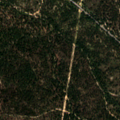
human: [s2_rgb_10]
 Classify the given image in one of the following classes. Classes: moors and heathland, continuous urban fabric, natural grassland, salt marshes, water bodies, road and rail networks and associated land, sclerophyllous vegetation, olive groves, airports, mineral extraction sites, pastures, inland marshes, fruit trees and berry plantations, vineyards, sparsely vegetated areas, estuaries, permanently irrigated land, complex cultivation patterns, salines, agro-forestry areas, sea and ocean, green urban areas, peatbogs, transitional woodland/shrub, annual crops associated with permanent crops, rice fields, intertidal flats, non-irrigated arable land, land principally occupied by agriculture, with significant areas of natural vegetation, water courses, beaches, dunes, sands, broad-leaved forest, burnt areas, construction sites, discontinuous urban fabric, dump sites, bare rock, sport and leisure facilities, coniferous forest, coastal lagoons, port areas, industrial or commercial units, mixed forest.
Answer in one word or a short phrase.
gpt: broad-leaved forest, mixed forest